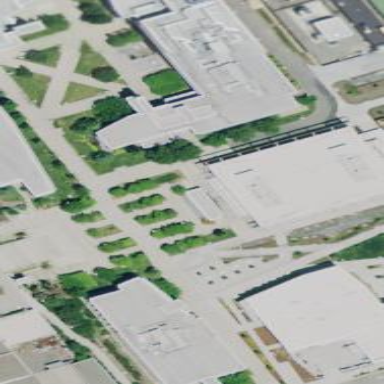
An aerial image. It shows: Building with sports hall used for leisure activities.